Fundus camera: zeiss
Shooting center: fovea
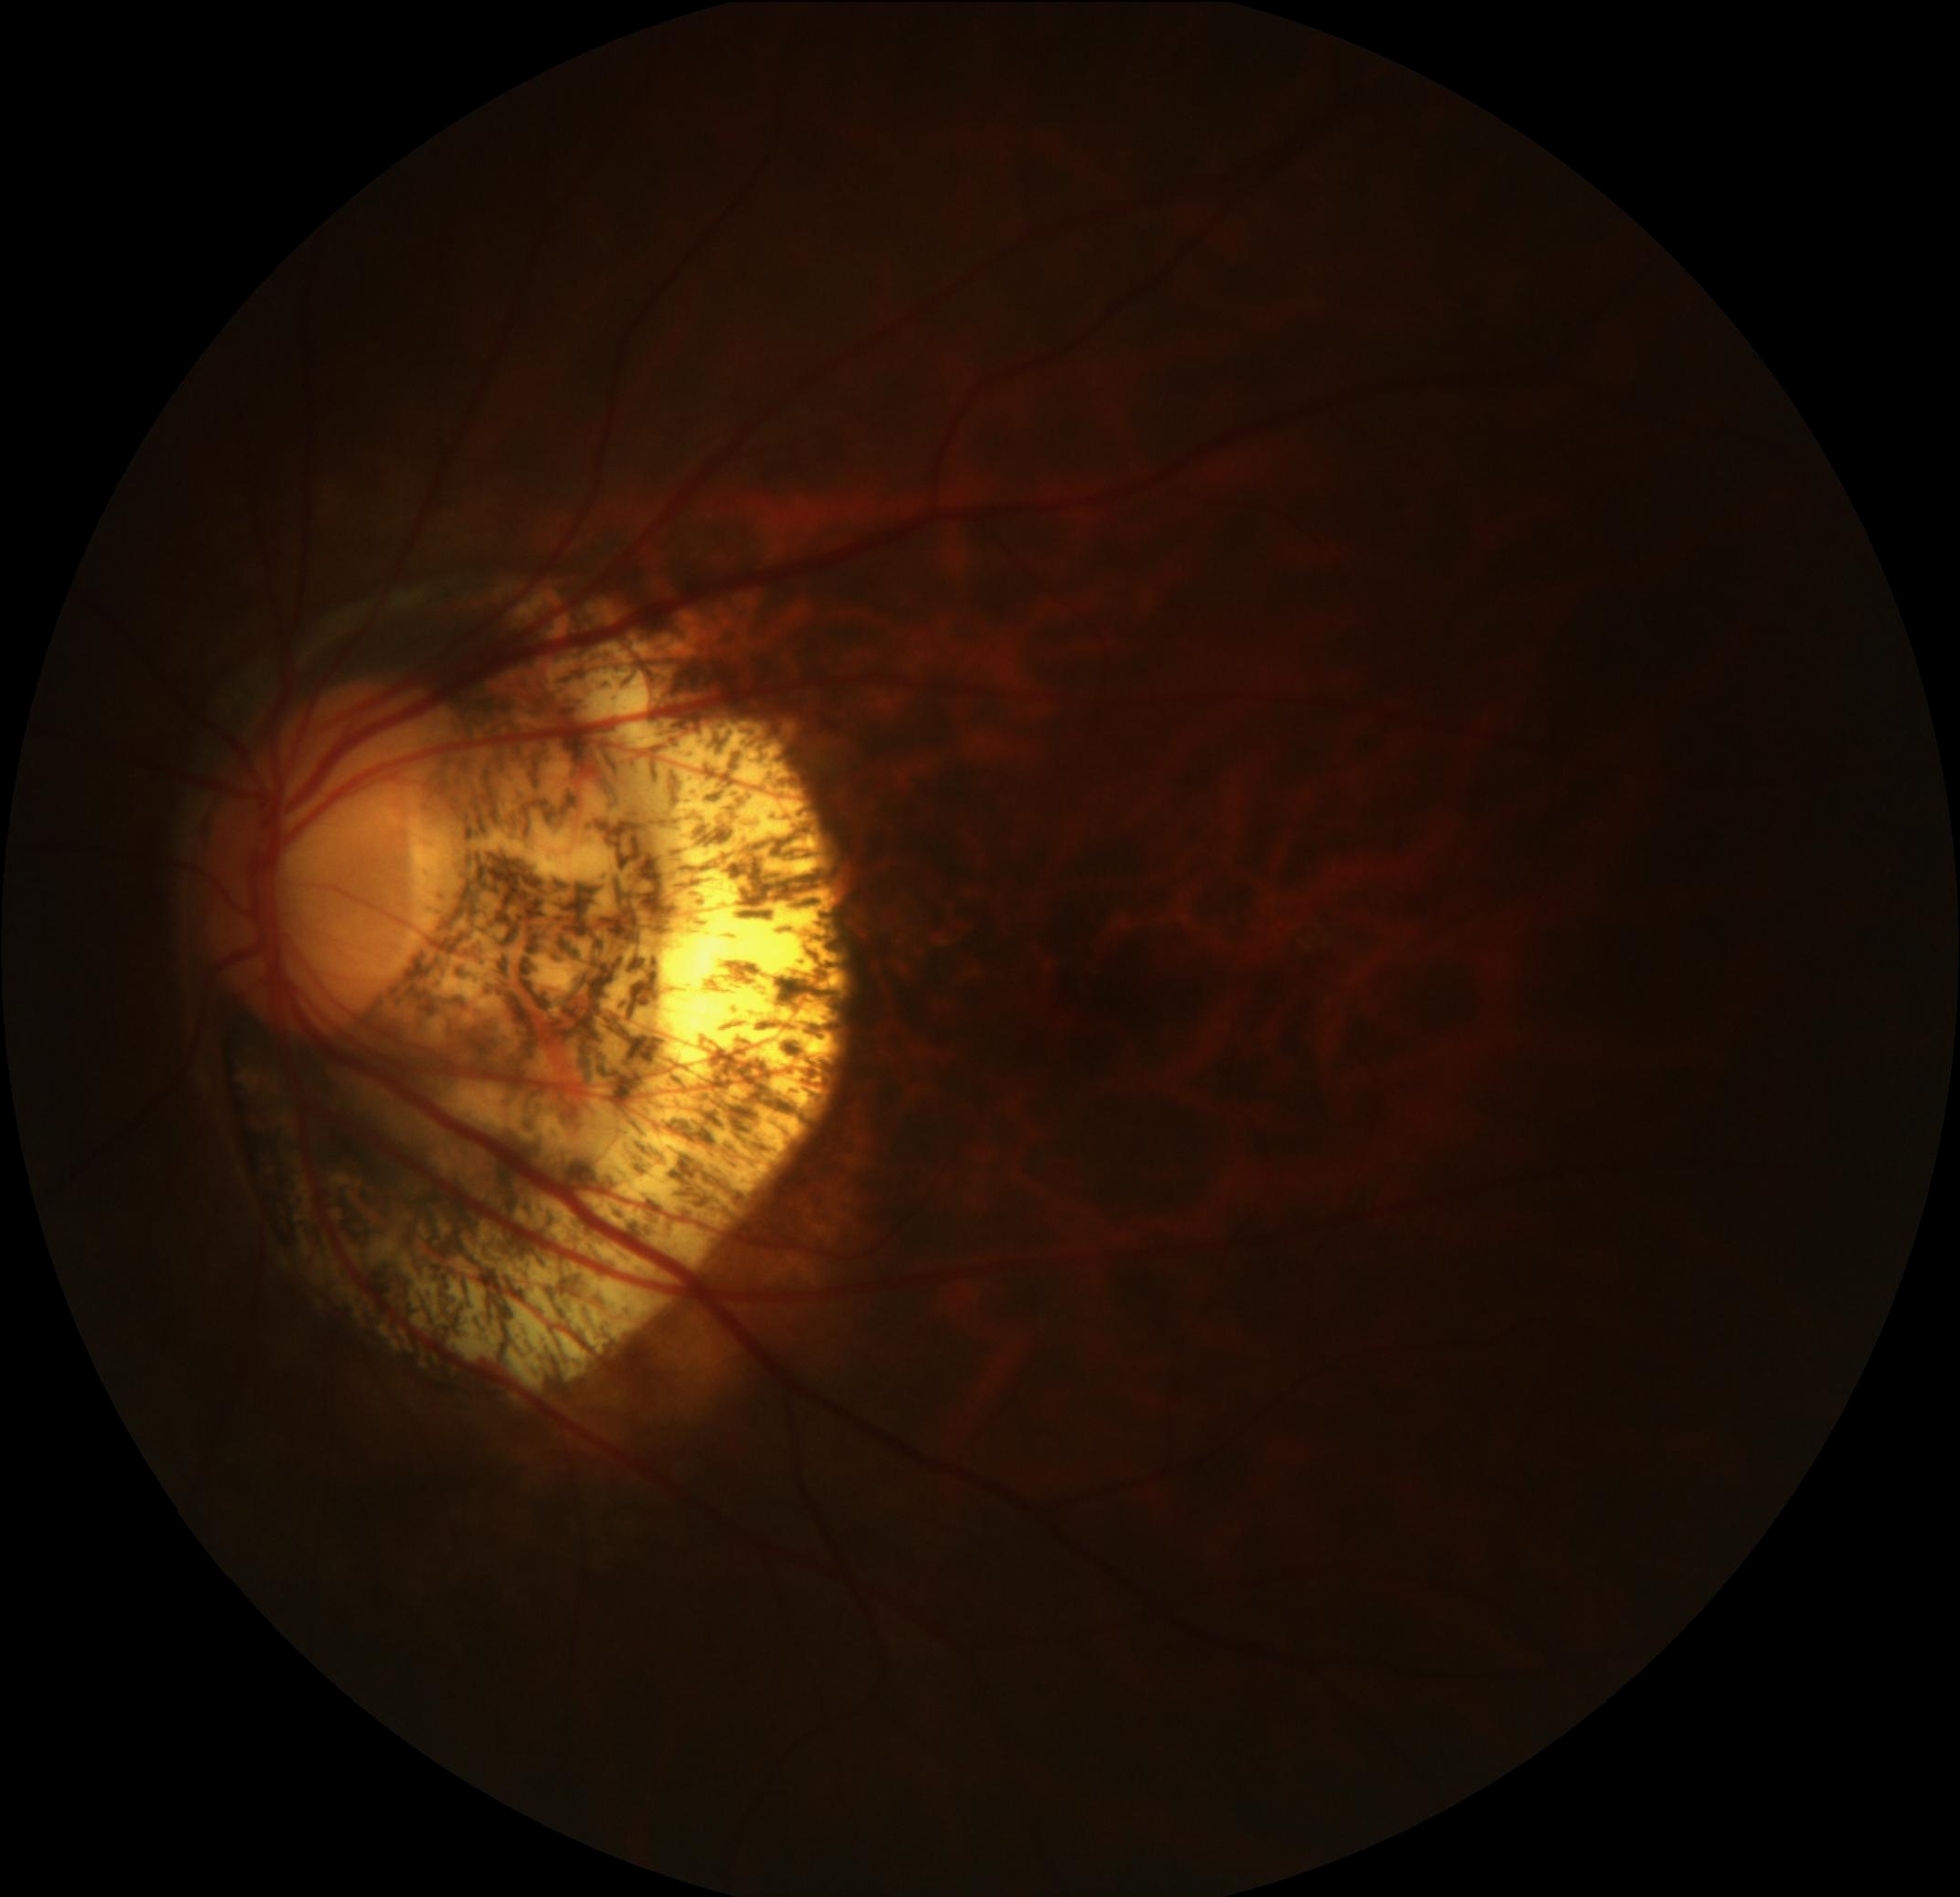
Pathologic myopia: yes
Patchy retinal atrophy: present
Retinal detachment: absent